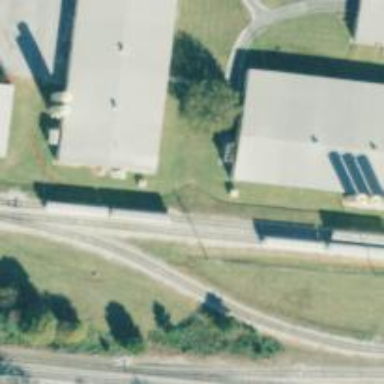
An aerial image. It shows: Industrial substation.